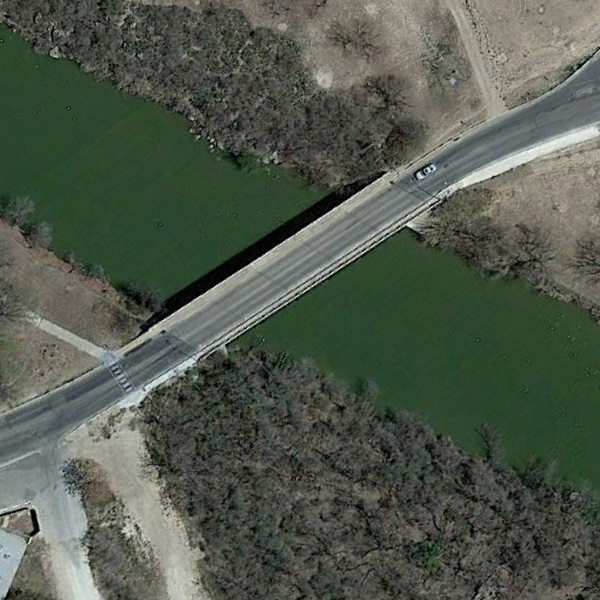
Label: Bridge